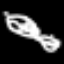
Label: octagon